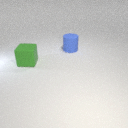
large green rubber cube to the left of large blue rubber cylinder